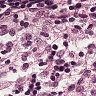
Metastatic tissue present: no